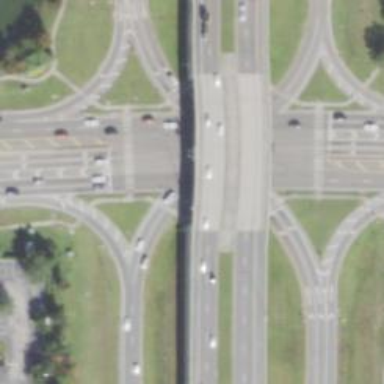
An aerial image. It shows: Asphalt road classified as primary highway with expressway characteristics.